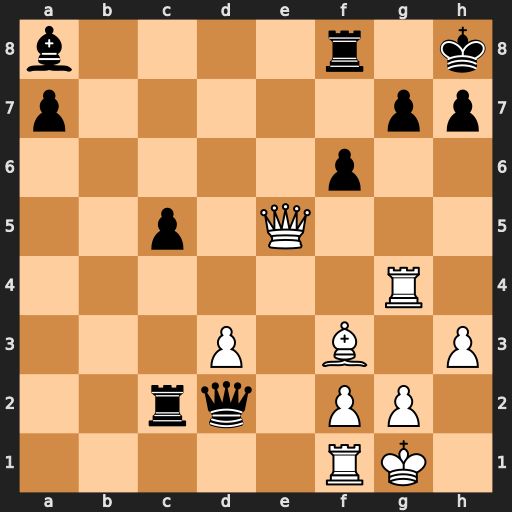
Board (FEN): b4r1k/p5pp/5p2/2p1Q3/6R1/3P1B1P/2rq1PP1/5RK1
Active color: w
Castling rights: -
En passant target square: -
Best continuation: Qe7 Rg8 Bxa8